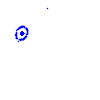
Particle: kaon